Question: Recently, I've been coding an APP which could work for an Android Device and an Android Wearable.
Today, I finished developments, and I've created a production APK following <URL> tutorial.
However, when I install APK on a device, it works, but it doesn't get pushed to device.
Device crashes with message:

This is the stacktrace returned by Wearable:
'''
08-04 21:53:47.957 914-914/com.google.android.clockwork.packageinstaller E/AndroidRuntime: FATAL EXCEPTION: main
Process: com.google.android.clockwork.packageinstaller, PID: 914
java.lang.NullPointerException
at java.util.jar.Manifest.read(Manifest.java:187)
at java.util.jar.Manifest.<init>(Manifest.java:106)
at java.util.jar.StrictJarFile.<init>(StrictJarFile.java:65)
at android.content.pm.PackageParser.collectManifestDigest(PackageParser.java:594)
at com.google.android.clockwork.packageinstaller.PackageUtil.getPackageInfo(PackageUtil.java:76)
at com.google.android.clockwork.packageinstaller.PackageInstallerService.installPackage(PackageInstallerService.java:144)
at com.google.android.clockwork.packageinstaller.PackageInstallerService.access$000(PackageInstallerService.java:29)
at com.google.android.clockwork.packageinstaller.PackageInstallerService$1.handleMessage(PackageInstallerService.java:55)
at android.os.Handler.dispatchMessage(Handler.java:102)
at android.os.Looper.loop(Looper.java:136)
at android.app.ActivityThread.main(ActivityThread.java:5026)
at java.lang.reflect.Method.invokeNative(Native Method)
at java.lang.reflect.Method.invoke(Method.java:515)
at com.android.internal.os.ZygoteInit$MethodAndArgsCaller.run(ZygoteInit.java:777)
at com.android.internal.os.ZygoteInit.main(ZygoteInit.java:602)
at dalvik.system.NativeStart.main(Native Method)
'''
I don't really know how to debug this.
APP works perfectly when pushed via ADB.
Tell me if you do need any further info.
Thanks.
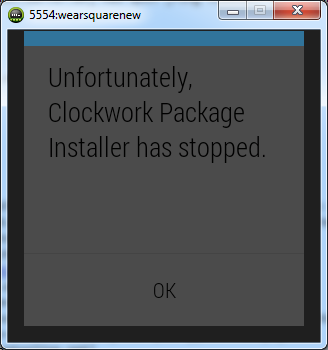
Answer: Well... Today it worked.
What did I do:
- - -
Now it works.